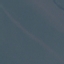
Label: SeaLake